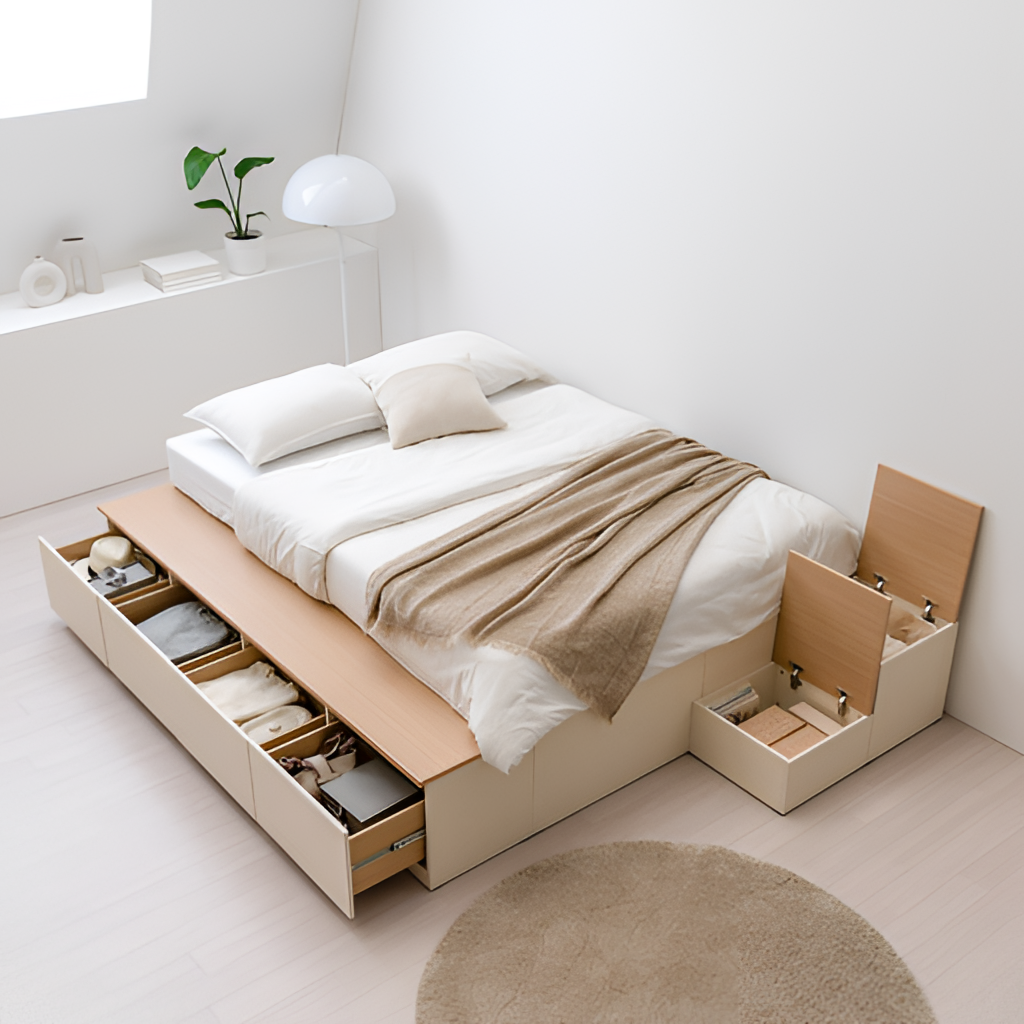
bedroom, beige wood storage platform bed, paint wallpaper, with solid pattern, beige wood flooring, with plank pattern, modern